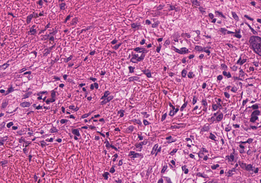
Tumor epithelial tissue: no
Tumor-associated stroma tissue: yes
Normal tissue: no